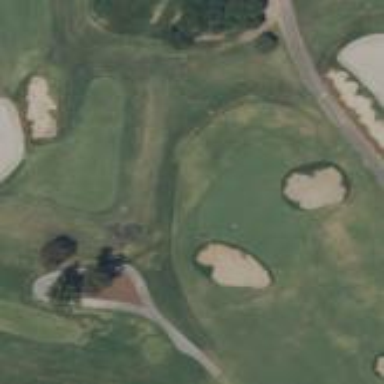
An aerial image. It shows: Golf rough area.